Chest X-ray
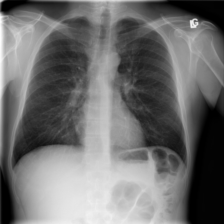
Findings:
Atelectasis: negative
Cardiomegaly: negative
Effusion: negative
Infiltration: negative
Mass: negative
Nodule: negative
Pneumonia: negative
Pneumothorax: negative
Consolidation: negative
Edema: negative
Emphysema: negative
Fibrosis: negative
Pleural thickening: negative
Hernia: negative